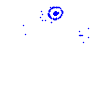
Particle: kaon